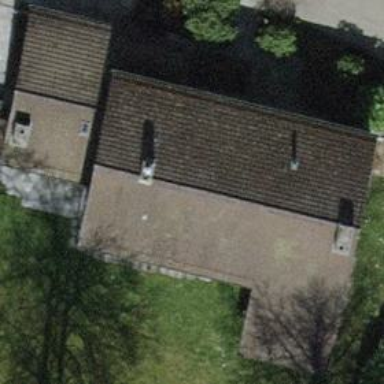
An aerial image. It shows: Building with tiled roof.